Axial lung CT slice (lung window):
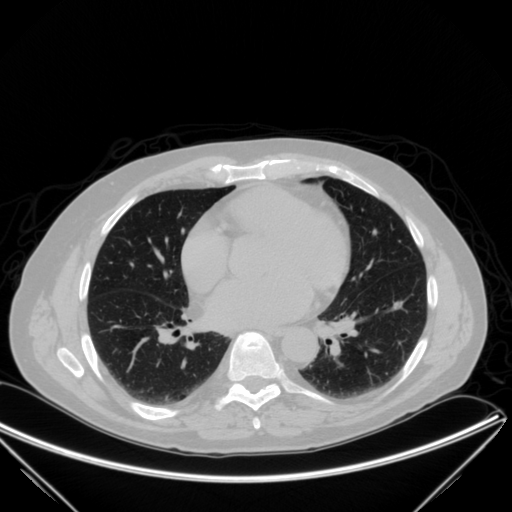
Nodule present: no